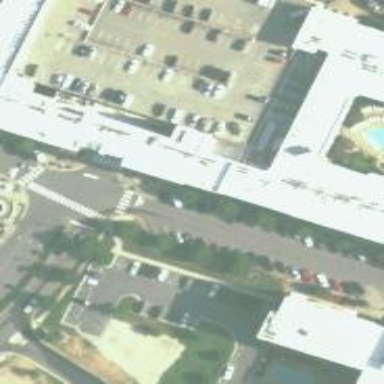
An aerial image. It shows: Parking lane with asphalt surface.